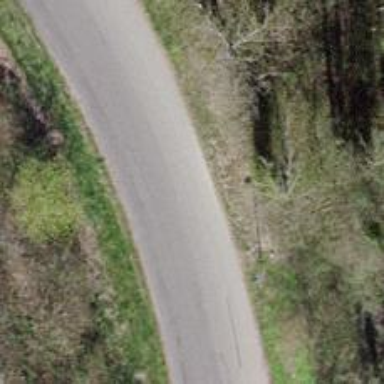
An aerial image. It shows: Residential road with asphalt surface.